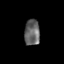
Tissue: skin
Cell type: Epithelial cells
Senescence score: 0.2875
Nuclear area (px): 393
Mean DAPI intensity: 100.728